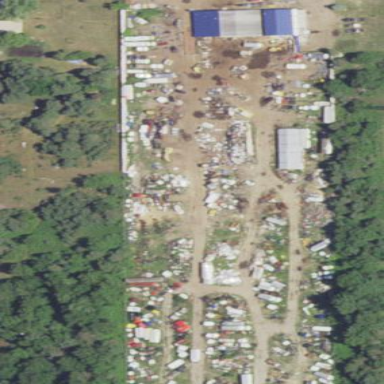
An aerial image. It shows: Industrial area designated as scrap yard.